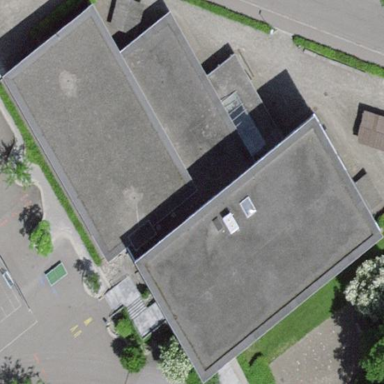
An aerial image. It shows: Sports hall building.